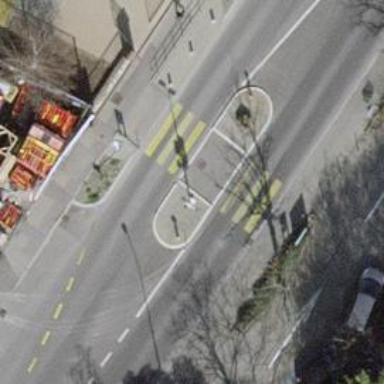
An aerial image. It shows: Secondary road with sidewalks on both sides. There is cycle lane on the left and shared busway on the right.